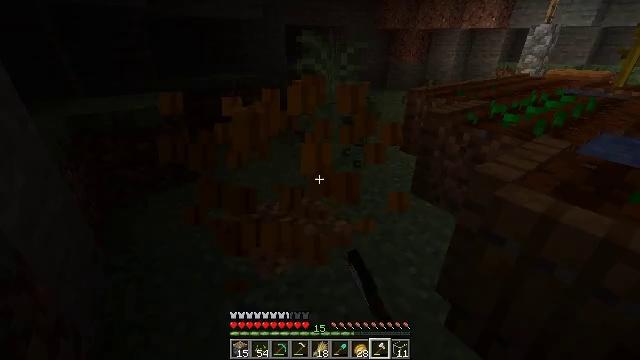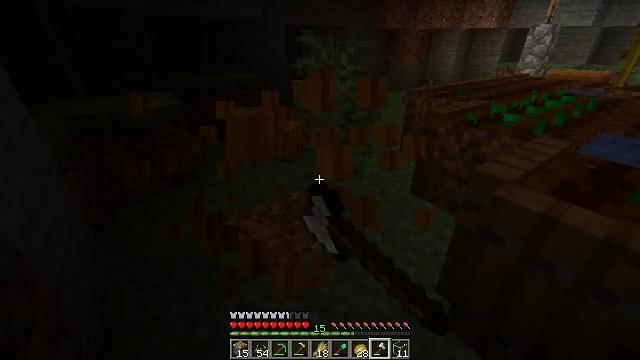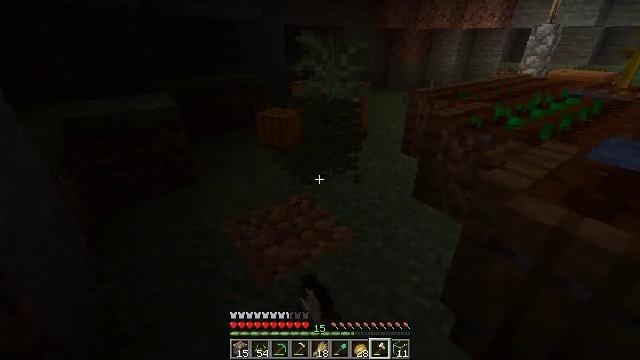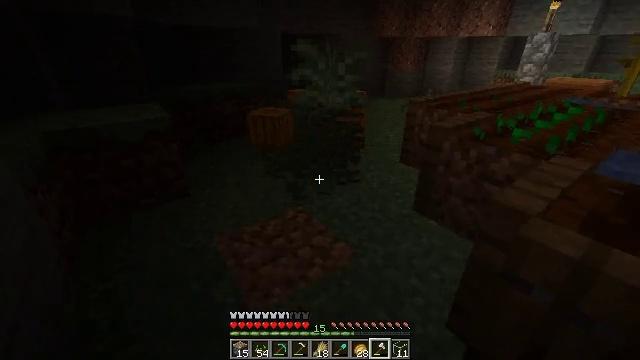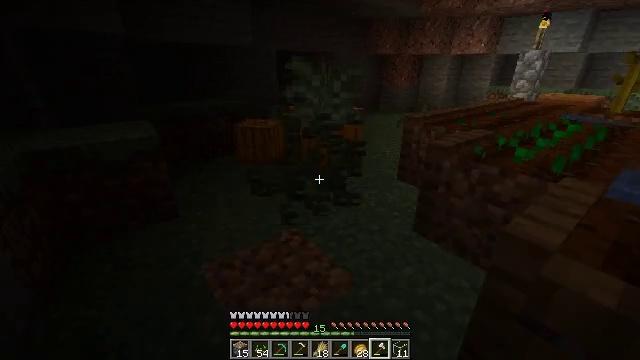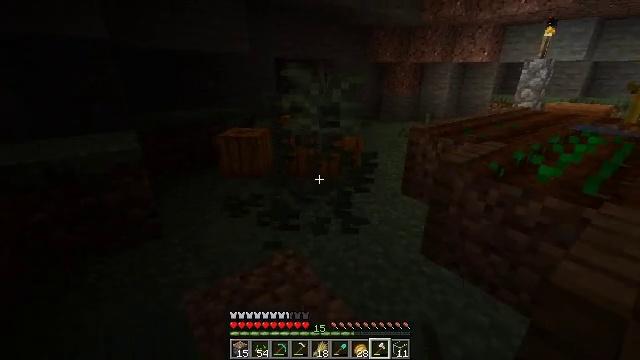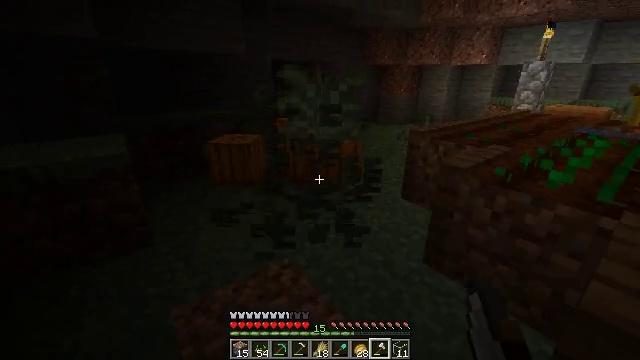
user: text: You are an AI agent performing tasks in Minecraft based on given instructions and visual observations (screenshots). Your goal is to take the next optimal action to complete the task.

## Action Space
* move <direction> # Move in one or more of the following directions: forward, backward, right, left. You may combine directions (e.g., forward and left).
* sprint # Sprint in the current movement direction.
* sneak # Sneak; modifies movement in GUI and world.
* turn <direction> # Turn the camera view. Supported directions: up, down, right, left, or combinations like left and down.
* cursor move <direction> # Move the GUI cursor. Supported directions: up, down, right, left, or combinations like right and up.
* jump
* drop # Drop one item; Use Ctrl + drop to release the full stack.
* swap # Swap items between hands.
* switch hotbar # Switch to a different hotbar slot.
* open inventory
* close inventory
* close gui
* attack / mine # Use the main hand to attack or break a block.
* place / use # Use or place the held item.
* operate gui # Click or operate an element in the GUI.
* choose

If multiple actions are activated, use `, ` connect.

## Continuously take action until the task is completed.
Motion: motion action
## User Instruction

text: Mine the large fern from the ground.
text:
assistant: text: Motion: attack / mine
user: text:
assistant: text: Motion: move forward, attack / mine
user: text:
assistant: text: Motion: move forward, turn up
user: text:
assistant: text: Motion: move forward, turn up
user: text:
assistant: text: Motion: move forward, turn up
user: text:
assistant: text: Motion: move forward
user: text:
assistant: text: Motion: no_op